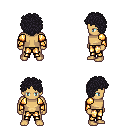
a pixel art fantasy rpg character, male body template, human, tanned skin, gold arm armor, gold greaves, raven curly afro hairstyle, four views (front, back, left, right), 2x2 character sprite sheet, small pixel art, hard edges, no anti-aliasing